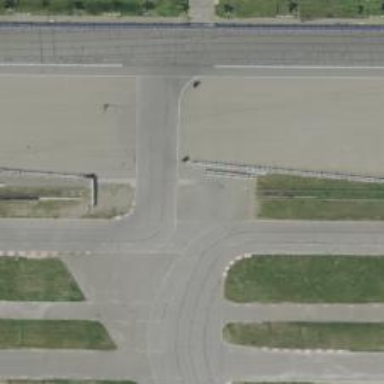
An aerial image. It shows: Motor sport raceway.